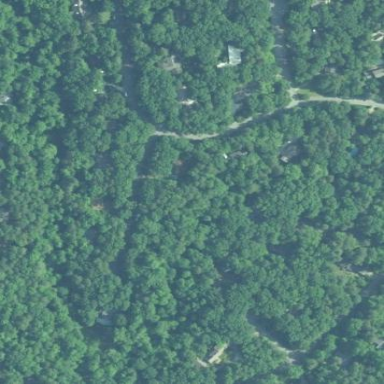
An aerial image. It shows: Mixed woodland with variety of leaf types and cycles.